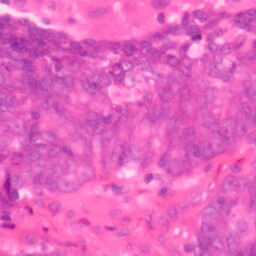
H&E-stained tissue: Colon